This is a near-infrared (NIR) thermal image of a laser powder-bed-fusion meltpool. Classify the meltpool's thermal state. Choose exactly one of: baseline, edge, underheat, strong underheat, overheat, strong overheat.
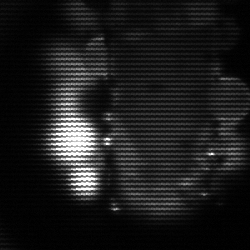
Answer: strong underheat